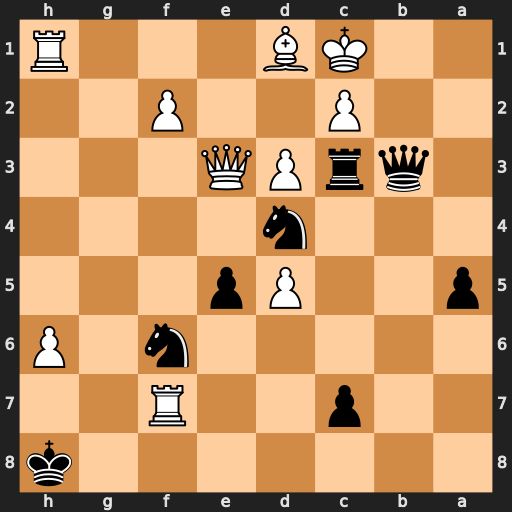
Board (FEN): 7k/2p2R2/5n1P/p2Pp3/3n4/1qrPQ3/2P2P2/2KB3R
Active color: b
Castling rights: -
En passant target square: -
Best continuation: Rxc2+ Bxc2 Qxc2#